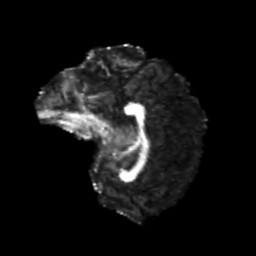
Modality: FA
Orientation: sagittal
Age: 25
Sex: female
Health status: healthy
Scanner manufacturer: philips
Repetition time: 7.39 s
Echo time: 0.08599 s